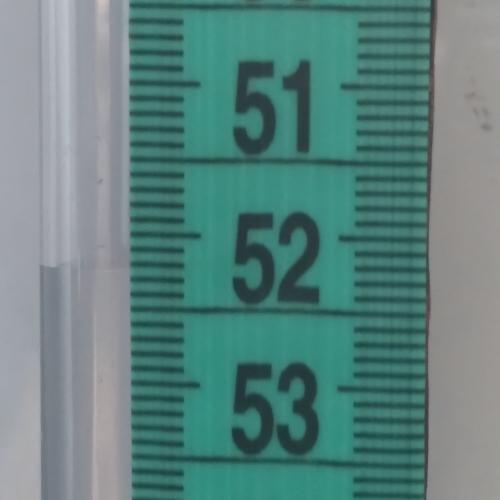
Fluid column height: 52.2 cm